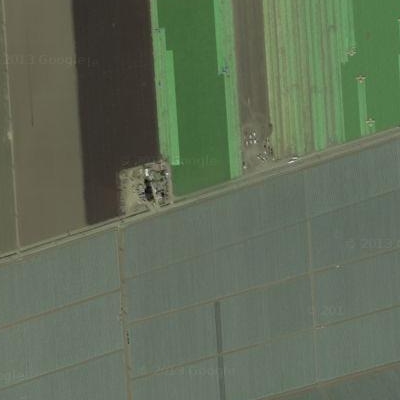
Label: Field